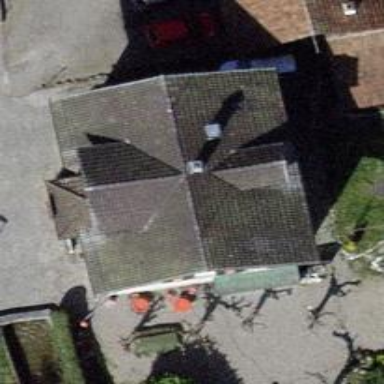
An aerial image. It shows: Restaurant.